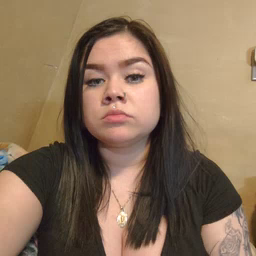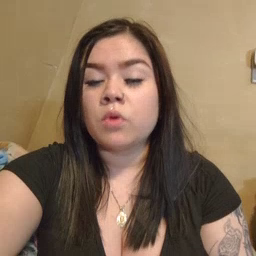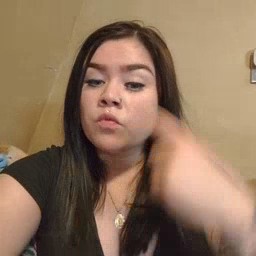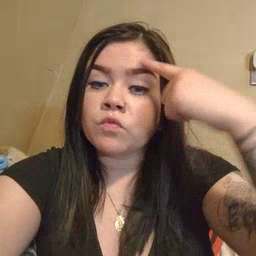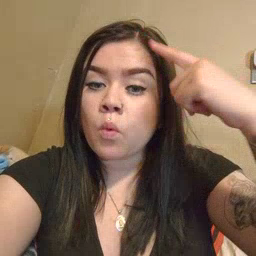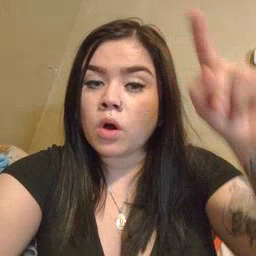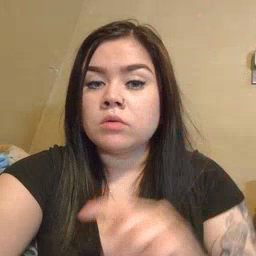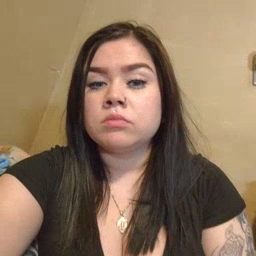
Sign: for